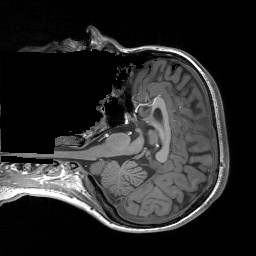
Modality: T1w
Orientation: axial